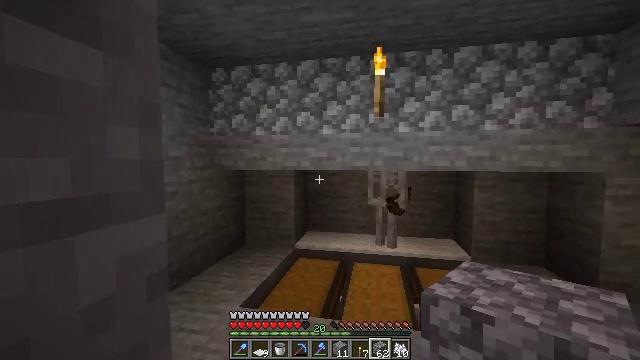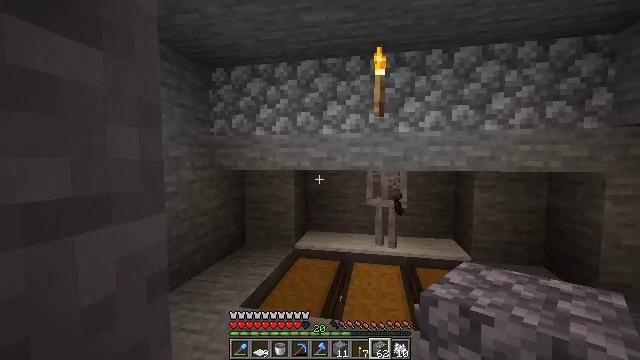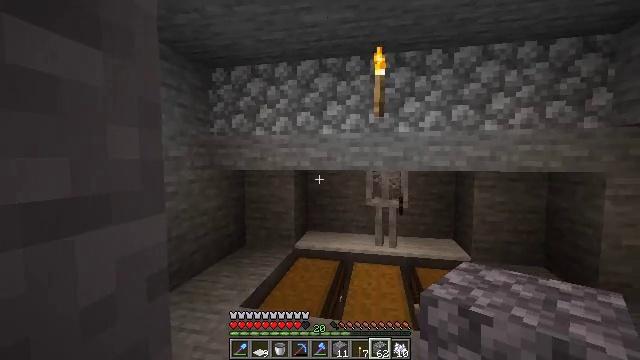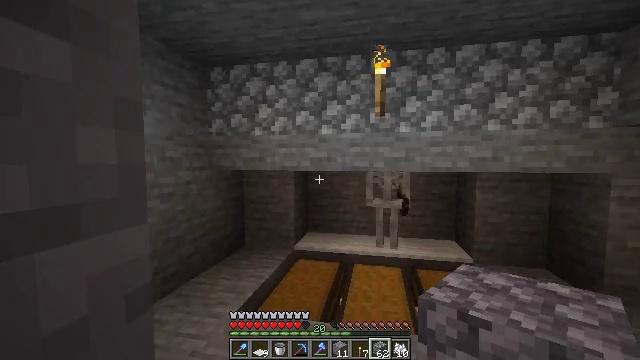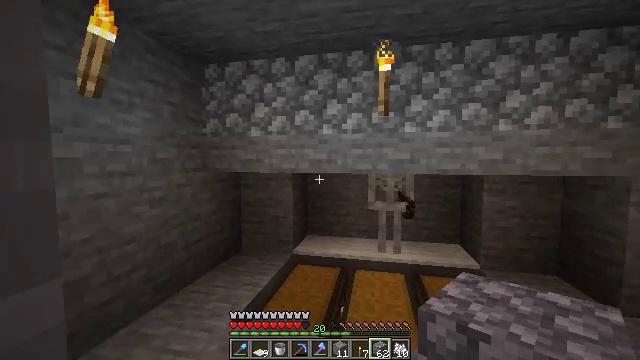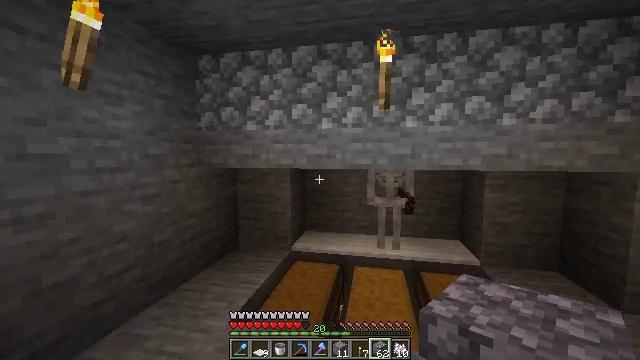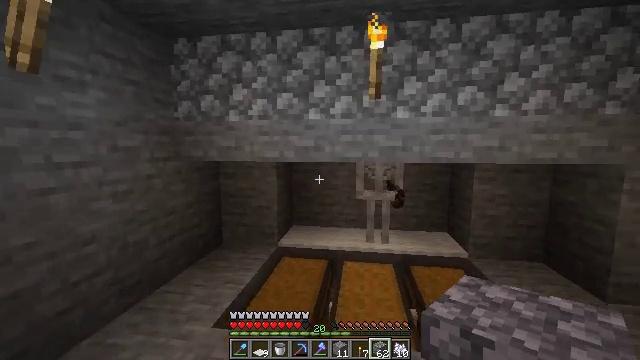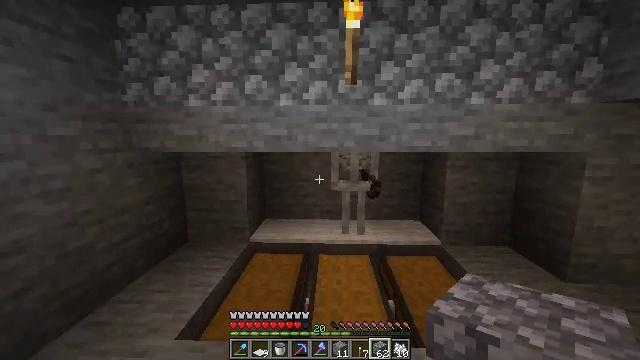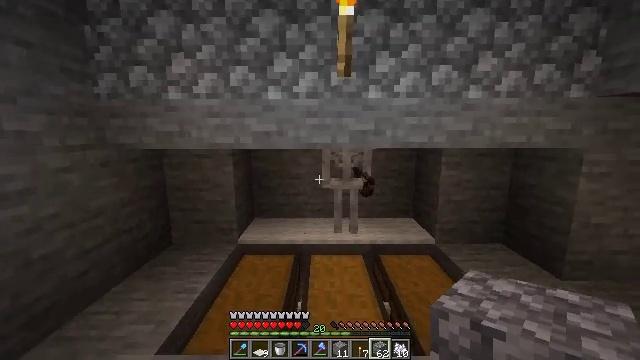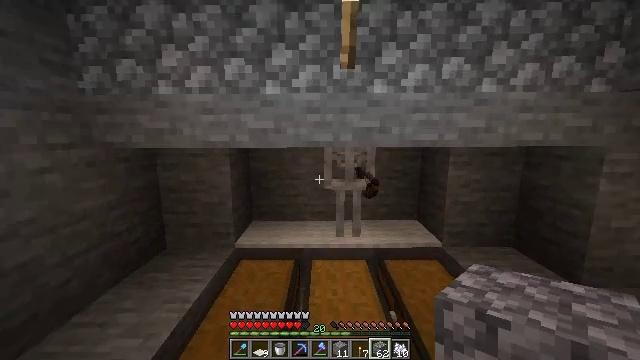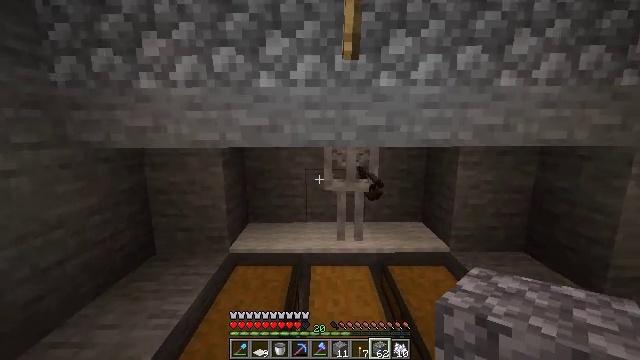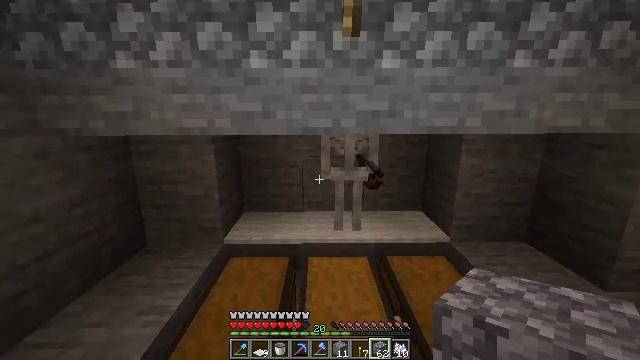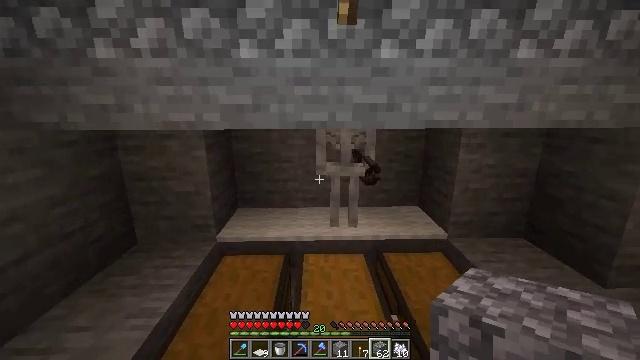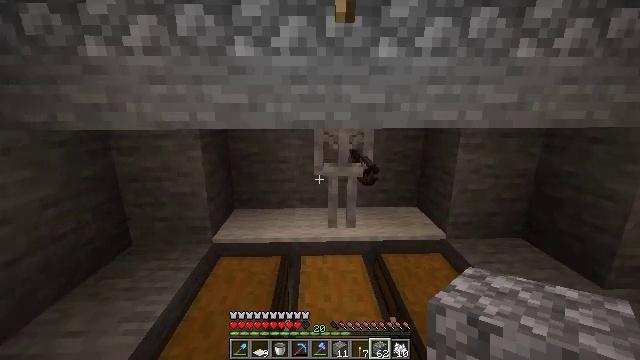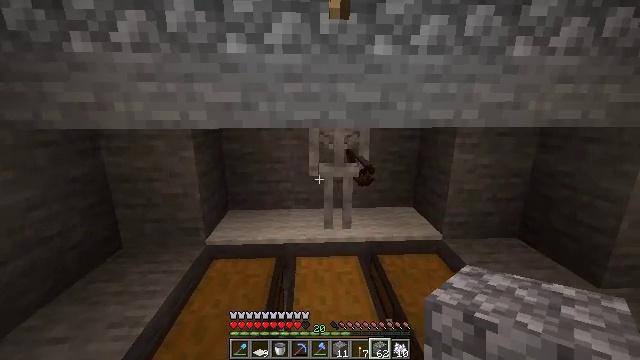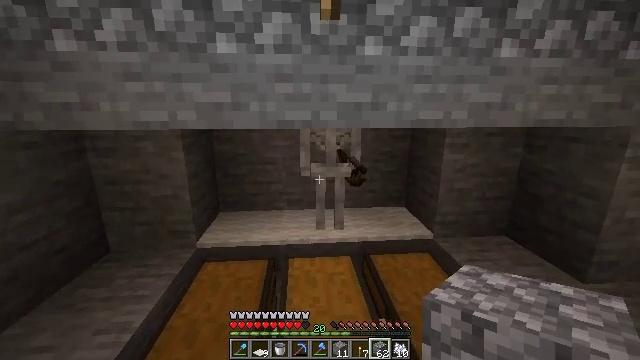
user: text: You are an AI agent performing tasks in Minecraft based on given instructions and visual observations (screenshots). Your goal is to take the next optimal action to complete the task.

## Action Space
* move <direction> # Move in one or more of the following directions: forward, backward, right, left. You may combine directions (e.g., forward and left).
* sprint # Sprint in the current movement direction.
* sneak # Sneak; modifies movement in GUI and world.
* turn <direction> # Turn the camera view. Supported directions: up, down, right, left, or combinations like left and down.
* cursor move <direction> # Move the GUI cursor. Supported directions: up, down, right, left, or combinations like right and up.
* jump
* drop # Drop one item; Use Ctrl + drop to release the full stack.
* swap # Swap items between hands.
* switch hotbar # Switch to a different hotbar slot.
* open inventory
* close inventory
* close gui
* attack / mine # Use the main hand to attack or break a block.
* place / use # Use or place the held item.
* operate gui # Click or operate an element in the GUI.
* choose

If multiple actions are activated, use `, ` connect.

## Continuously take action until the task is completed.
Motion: motion action
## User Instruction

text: Fight a skeleton.
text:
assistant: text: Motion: no_op
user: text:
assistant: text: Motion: no_op
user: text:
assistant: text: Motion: move forward
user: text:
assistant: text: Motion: move forward
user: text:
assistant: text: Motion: move forward, turn down
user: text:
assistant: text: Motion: move forward, turn right and down
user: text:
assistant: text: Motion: move forward, turn right and down
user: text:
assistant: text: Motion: move forward, turn right
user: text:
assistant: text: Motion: move forward
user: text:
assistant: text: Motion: move forward
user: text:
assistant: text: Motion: turn down
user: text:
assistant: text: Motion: turn down
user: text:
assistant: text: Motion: no_op
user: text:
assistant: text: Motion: no_op
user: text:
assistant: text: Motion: turn right
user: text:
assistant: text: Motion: turn right
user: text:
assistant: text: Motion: no_op
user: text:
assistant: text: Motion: no_op
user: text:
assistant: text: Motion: no_op
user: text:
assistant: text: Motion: move right
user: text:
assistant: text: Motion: move right
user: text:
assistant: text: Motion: turn left
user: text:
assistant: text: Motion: no_op
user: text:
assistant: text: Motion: no_op
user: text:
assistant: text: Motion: no_op
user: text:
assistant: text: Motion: no_op
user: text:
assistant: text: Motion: no_op
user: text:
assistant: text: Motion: no_op
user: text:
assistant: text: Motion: no_op
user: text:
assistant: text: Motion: no_op